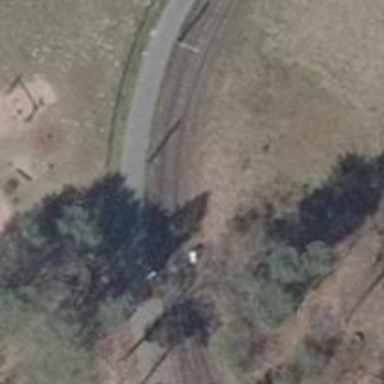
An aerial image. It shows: Railway signal.